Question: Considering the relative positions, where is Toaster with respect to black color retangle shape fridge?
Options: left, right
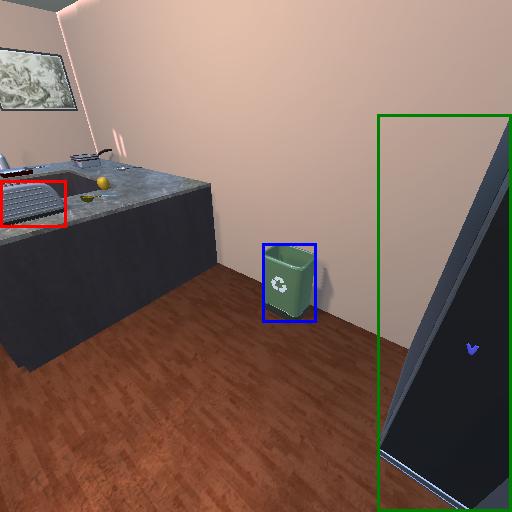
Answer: left